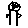
Label: tree